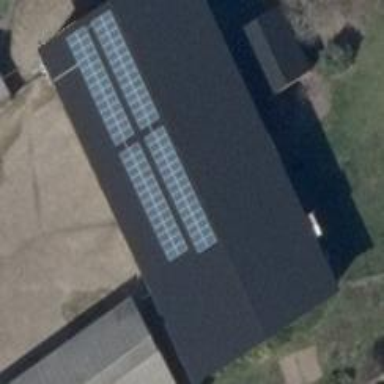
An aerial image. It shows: Solar-powered generator using photovoltaic technology. This small installation generates electricity through solar photovoltaic panels.